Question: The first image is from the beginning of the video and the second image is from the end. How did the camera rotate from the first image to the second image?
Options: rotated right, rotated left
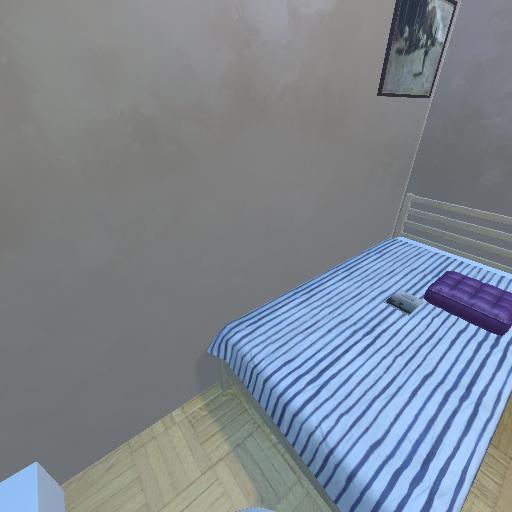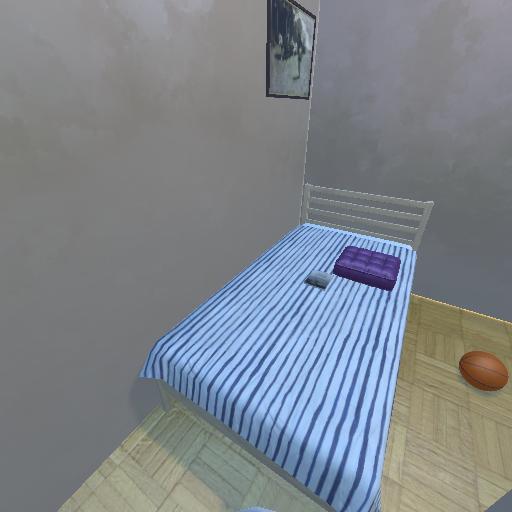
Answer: rotated right